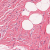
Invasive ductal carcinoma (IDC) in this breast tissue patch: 0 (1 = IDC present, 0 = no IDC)